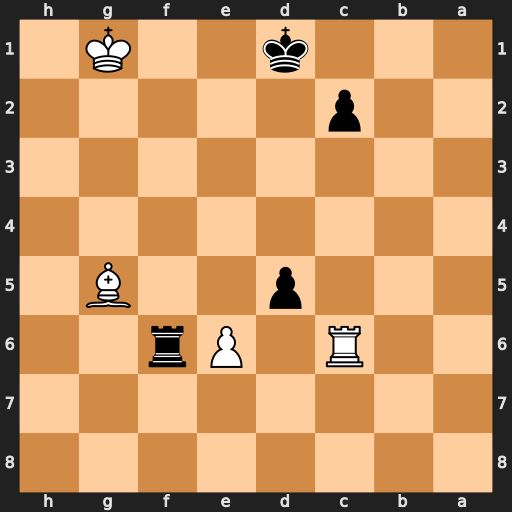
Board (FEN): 8/8/2R1Pr2/3p2B1/8/8/2p5/3k2K1
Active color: b
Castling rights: -
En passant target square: -
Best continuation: Rg6 Kf2 Rxg5